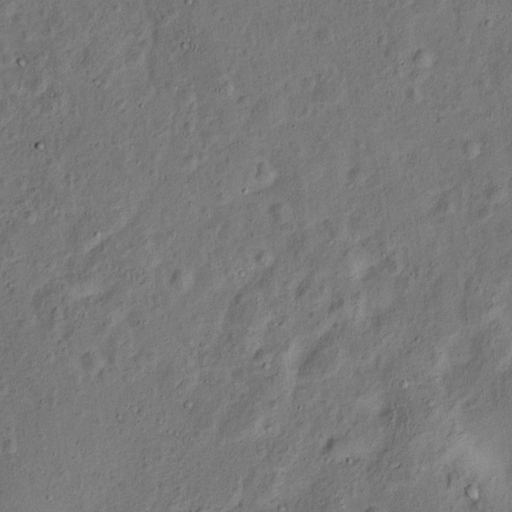
Objects detected: cone